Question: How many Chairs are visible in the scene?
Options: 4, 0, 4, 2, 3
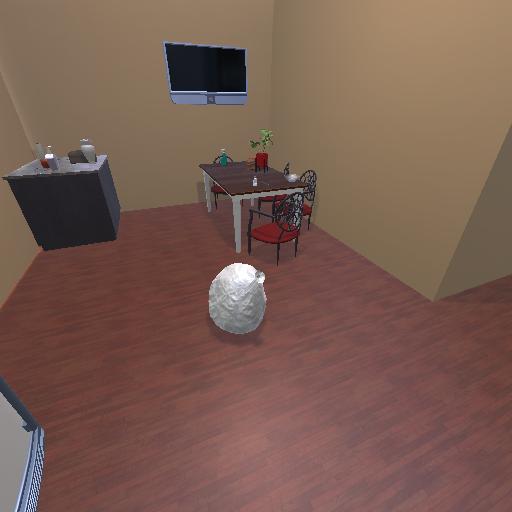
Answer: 4